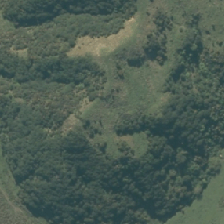
Land cover: high_producing_grassland